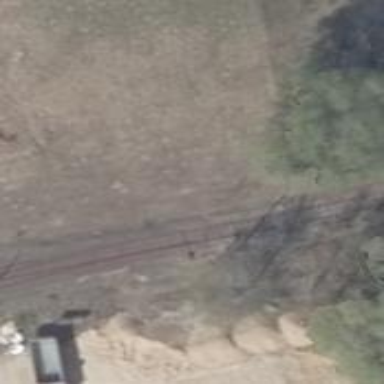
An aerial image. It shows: Railway switch with the turnout side on the left.